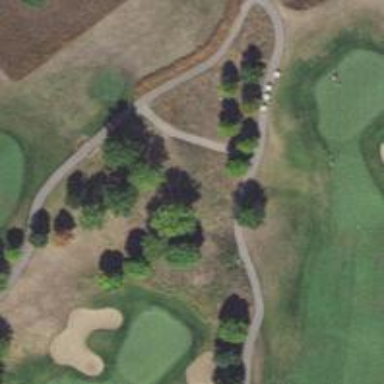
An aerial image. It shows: Path for golf carts.